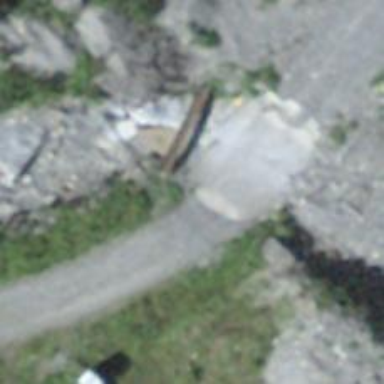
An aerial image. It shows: Culvert tunnel.